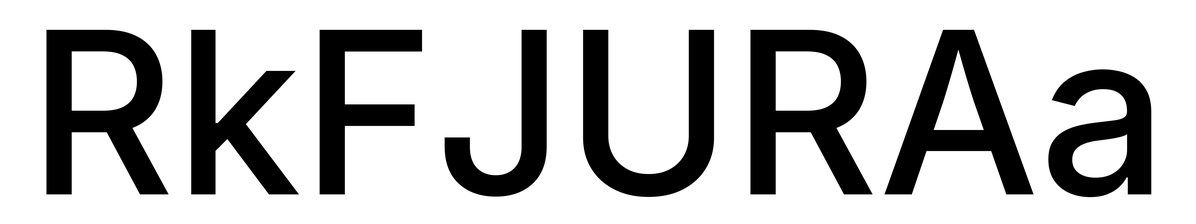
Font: Inter_Medium